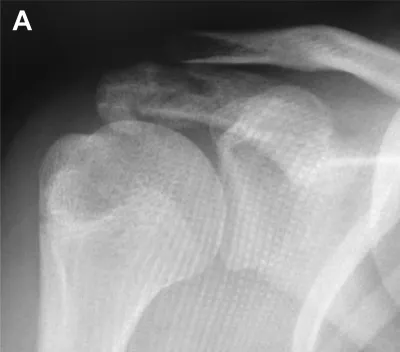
Three-month postoperative shoulder anteroposterior.
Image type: radiology (x_ray)